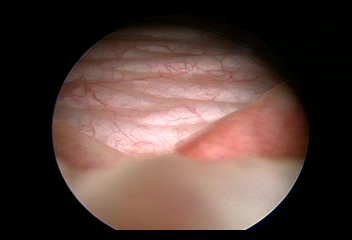
Modality: WLC
Class: Normal mucosa
Bladder cancer association: No